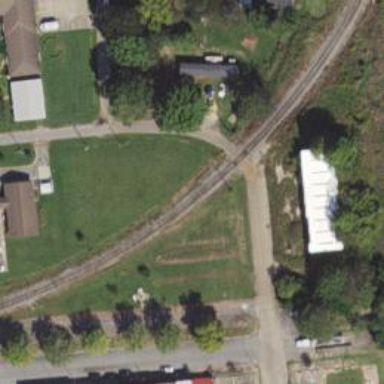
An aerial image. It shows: Railway level crossing.